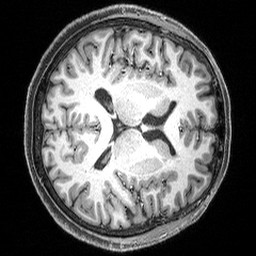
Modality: T1w
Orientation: axial
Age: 21
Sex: female
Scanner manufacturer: siemens
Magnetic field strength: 3 T
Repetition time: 2.3 s
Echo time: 0.00298 s